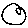
Label: moon